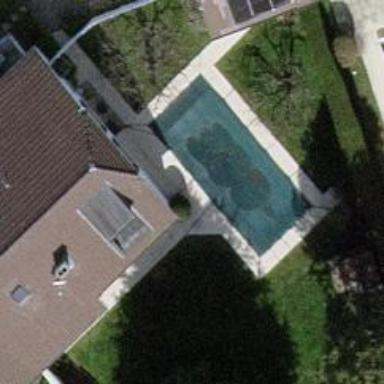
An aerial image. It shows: Swimming pool located in leisure land.